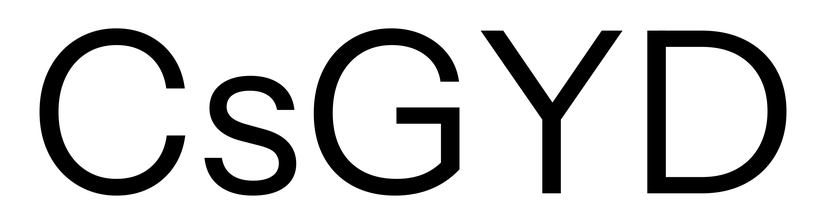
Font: InstrumentSans_Regular